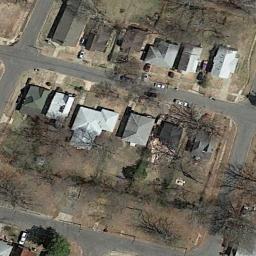
Label: residential